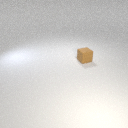
small brown rubber cube